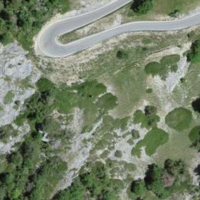
EUNIS habitat code: 45
Species observed at this site:
Emberiza cia